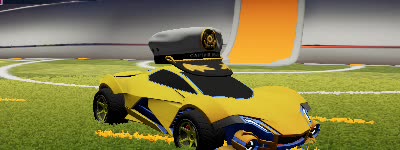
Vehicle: werewolf